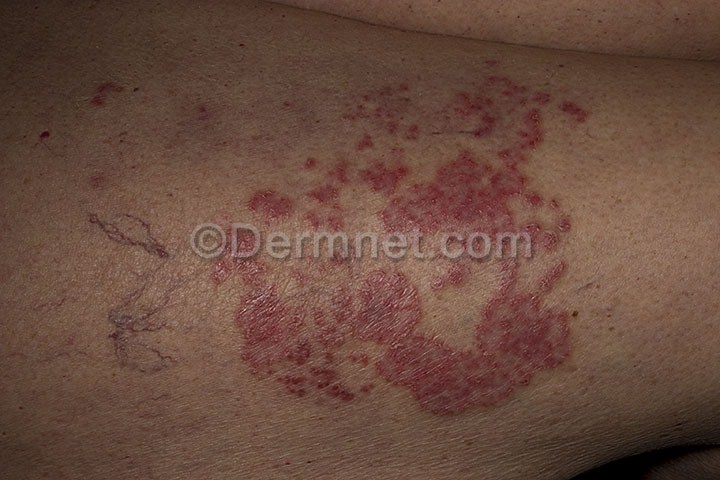
Disease: Psoriasis pictures Lichen Planus and related diseases